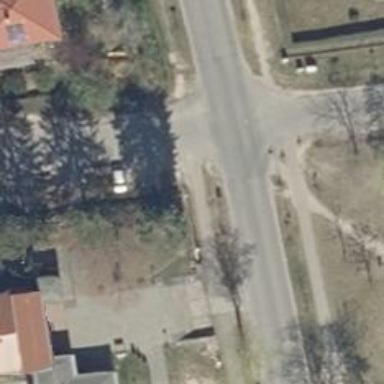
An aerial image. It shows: Unmarked crossing on footway.